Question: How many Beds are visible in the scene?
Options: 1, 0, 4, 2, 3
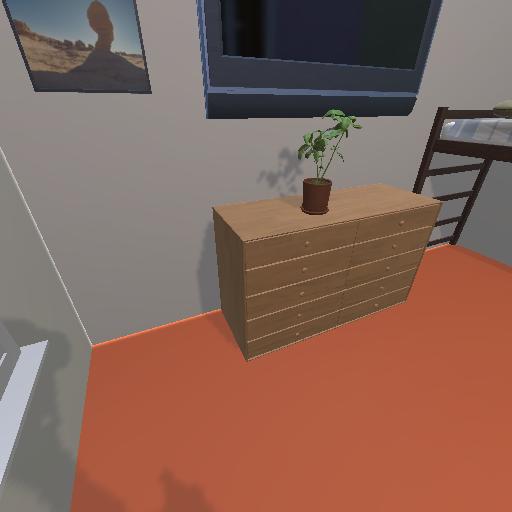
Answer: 1